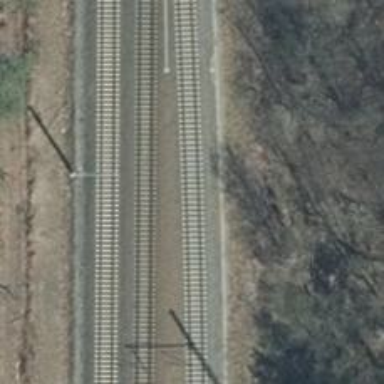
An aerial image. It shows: Rail siding with electrified contact lines for trains.